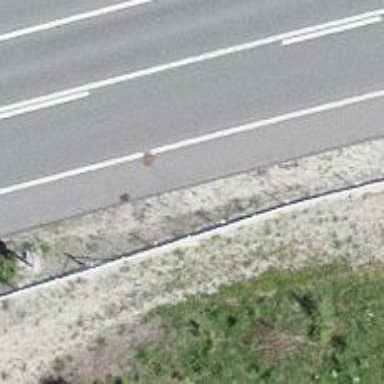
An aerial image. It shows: Trunk link highway.